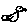
Label: bird